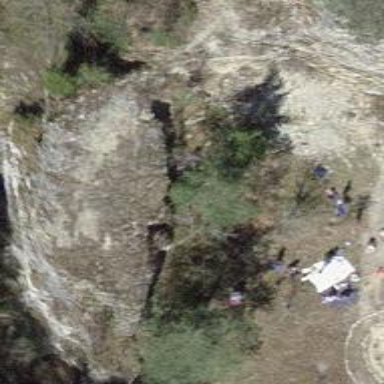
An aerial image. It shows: Cliff in nature.